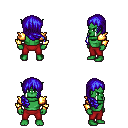
a pixel art fantasy rpg character, male body template, orc, green skin, gold arm armor, red pants, blue right-swept hairstyle, four views (front, back, left, right), 2x2 character sprite sheet, small pixel art, hard edges, no anti-aliasing